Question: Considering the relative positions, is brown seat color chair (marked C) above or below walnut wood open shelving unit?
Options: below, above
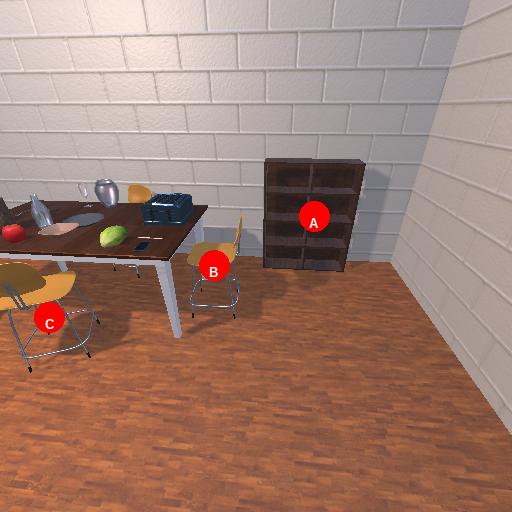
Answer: below